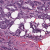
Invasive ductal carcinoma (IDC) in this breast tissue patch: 1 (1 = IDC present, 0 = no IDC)